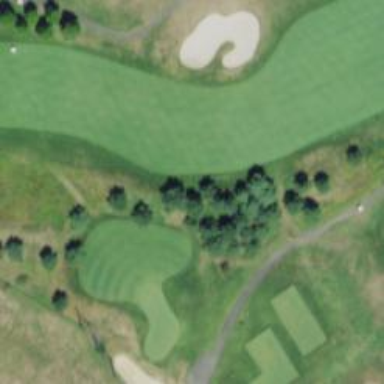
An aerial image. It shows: View of golf hole.